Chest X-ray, PA view. Patient: 46 years old, sex M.
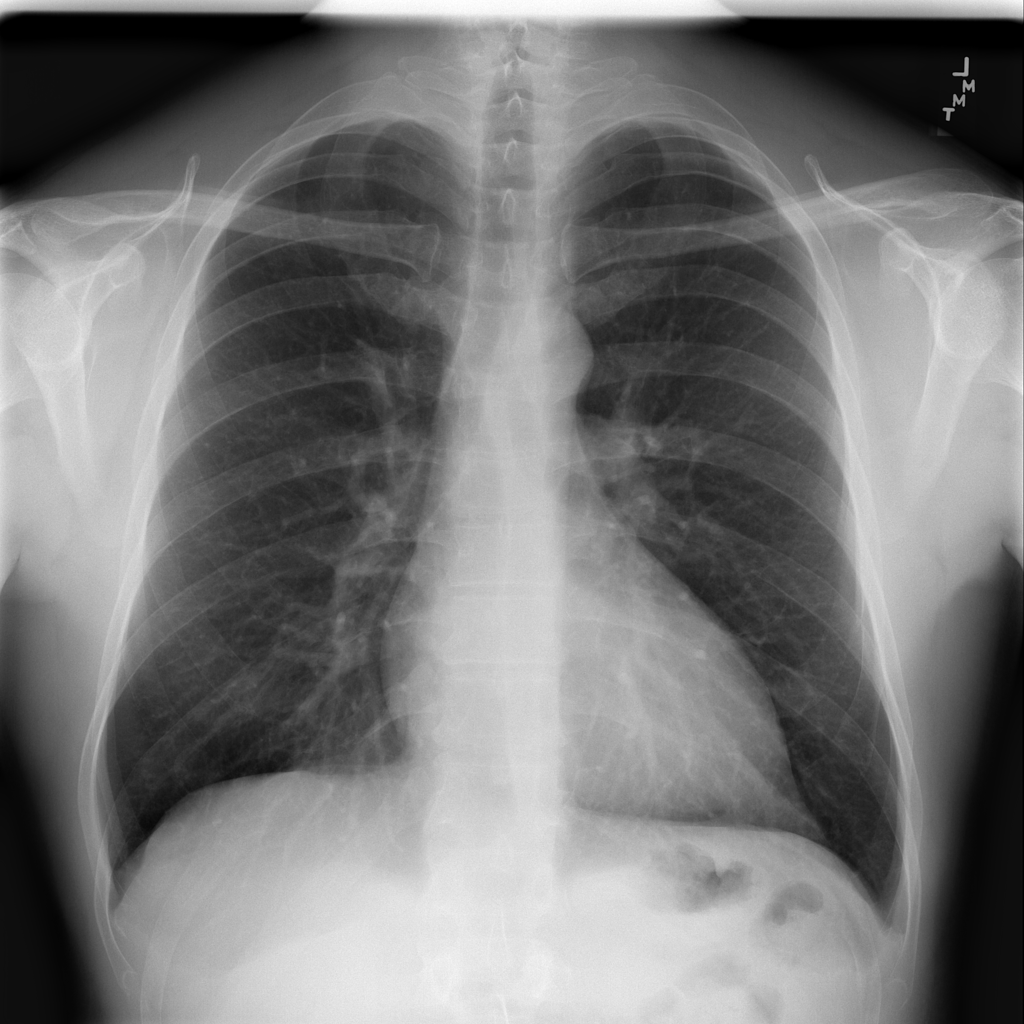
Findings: No Finding